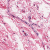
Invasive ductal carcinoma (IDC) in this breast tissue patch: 0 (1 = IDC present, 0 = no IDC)